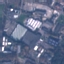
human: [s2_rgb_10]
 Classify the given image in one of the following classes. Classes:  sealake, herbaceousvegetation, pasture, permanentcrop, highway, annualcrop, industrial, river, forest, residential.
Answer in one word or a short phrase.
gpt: Industrial